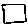
Label: square